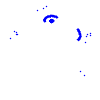
Particle: electron